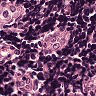
Metastatic tissue present: no